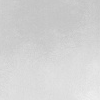
Atmospheric dust classification: dusty